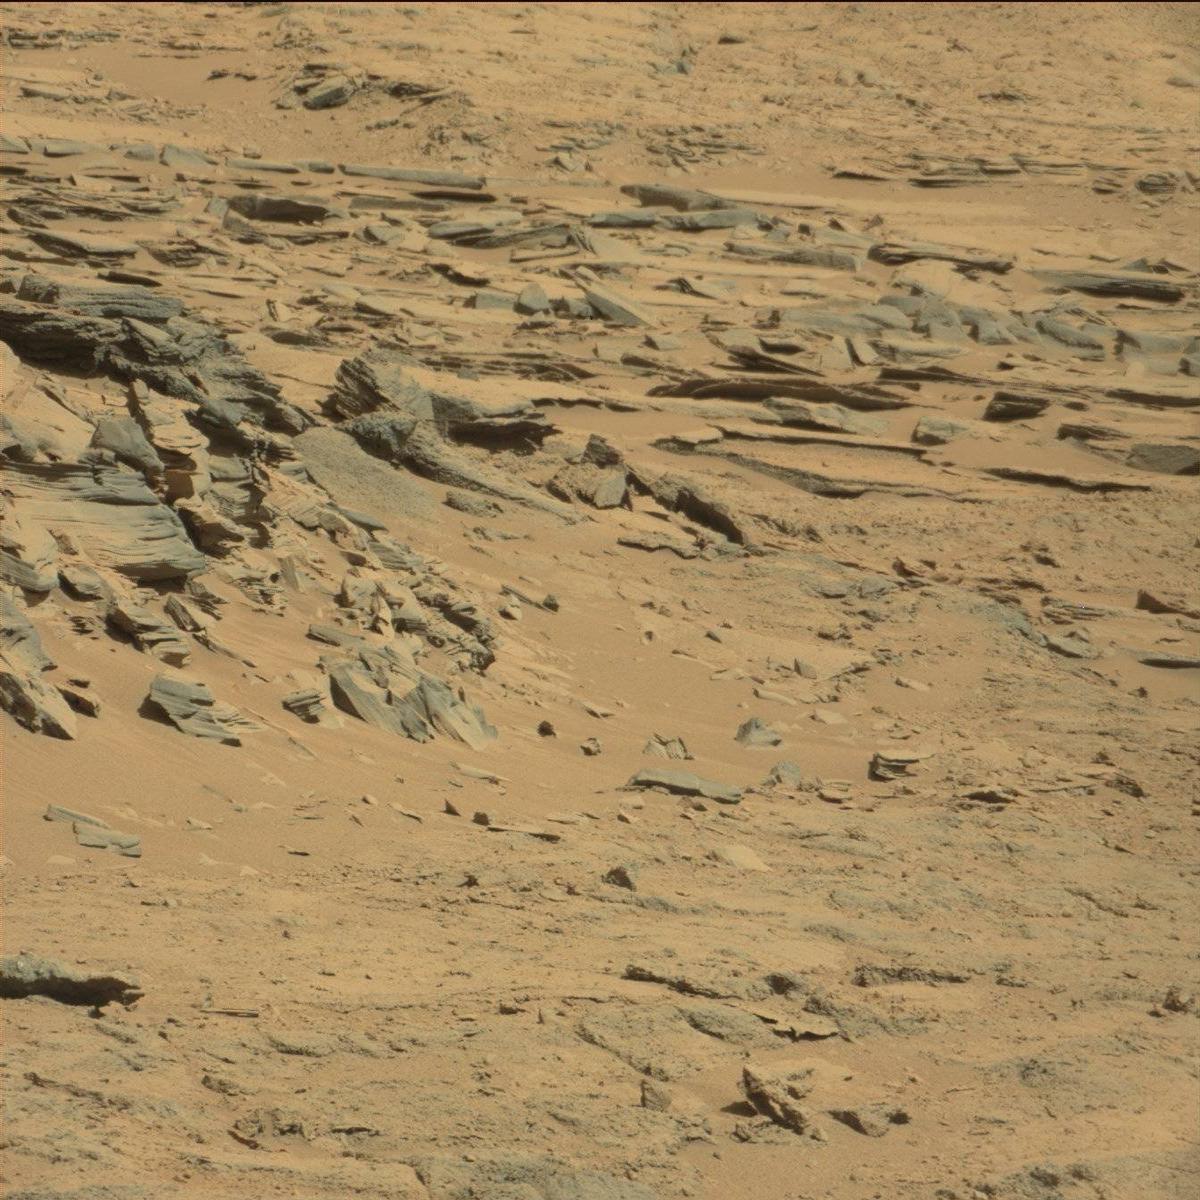
Terrain classes present: Bedrock, Sand / Soil